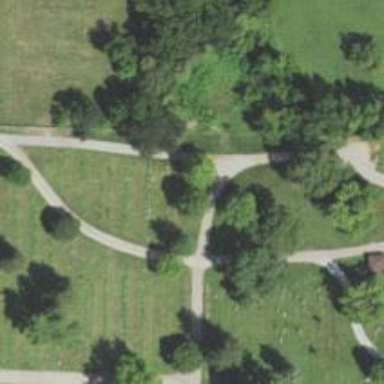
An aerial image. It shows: Driveway.